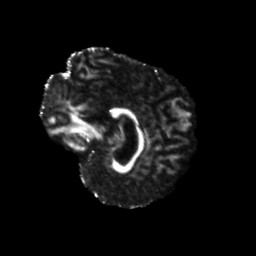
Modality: FA
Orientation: sagittal
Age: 69
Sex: female
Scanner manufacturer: siemens
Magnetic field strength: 3 T
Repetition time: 5.25 s
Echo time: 0.08 s